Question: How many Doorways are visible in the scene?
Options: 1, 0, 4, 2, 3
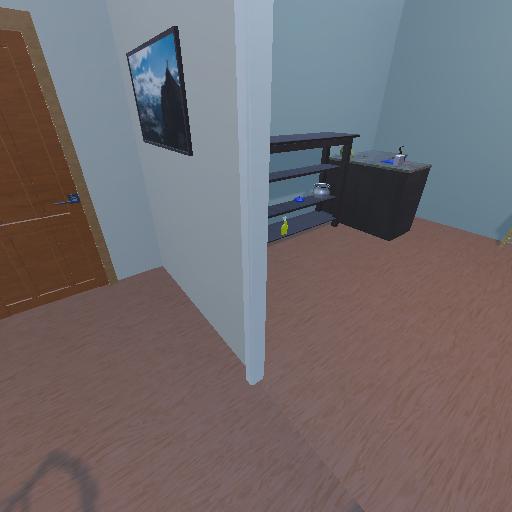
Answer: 1